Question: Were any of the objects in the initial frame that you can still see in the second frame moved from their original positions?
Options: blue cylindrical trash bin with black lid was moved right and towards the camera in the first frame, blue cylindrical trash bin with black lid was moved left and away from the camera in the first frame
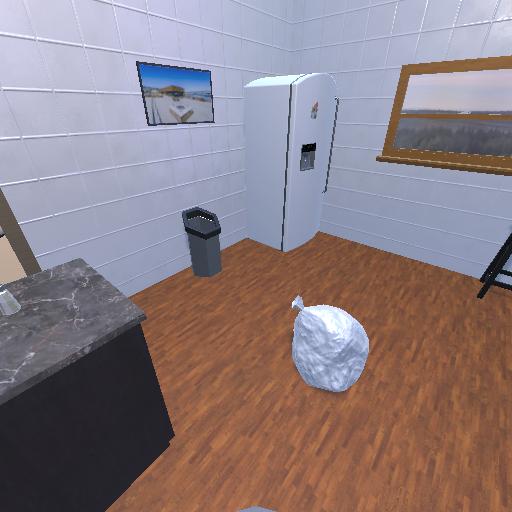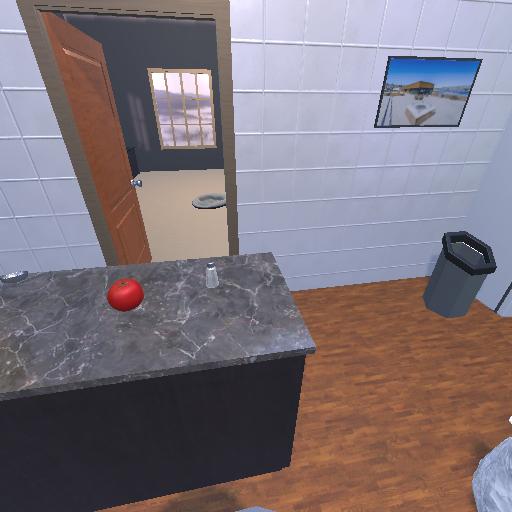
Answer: blue cylindrical trash bin with black lid was moved right and towards the camera in the first frame